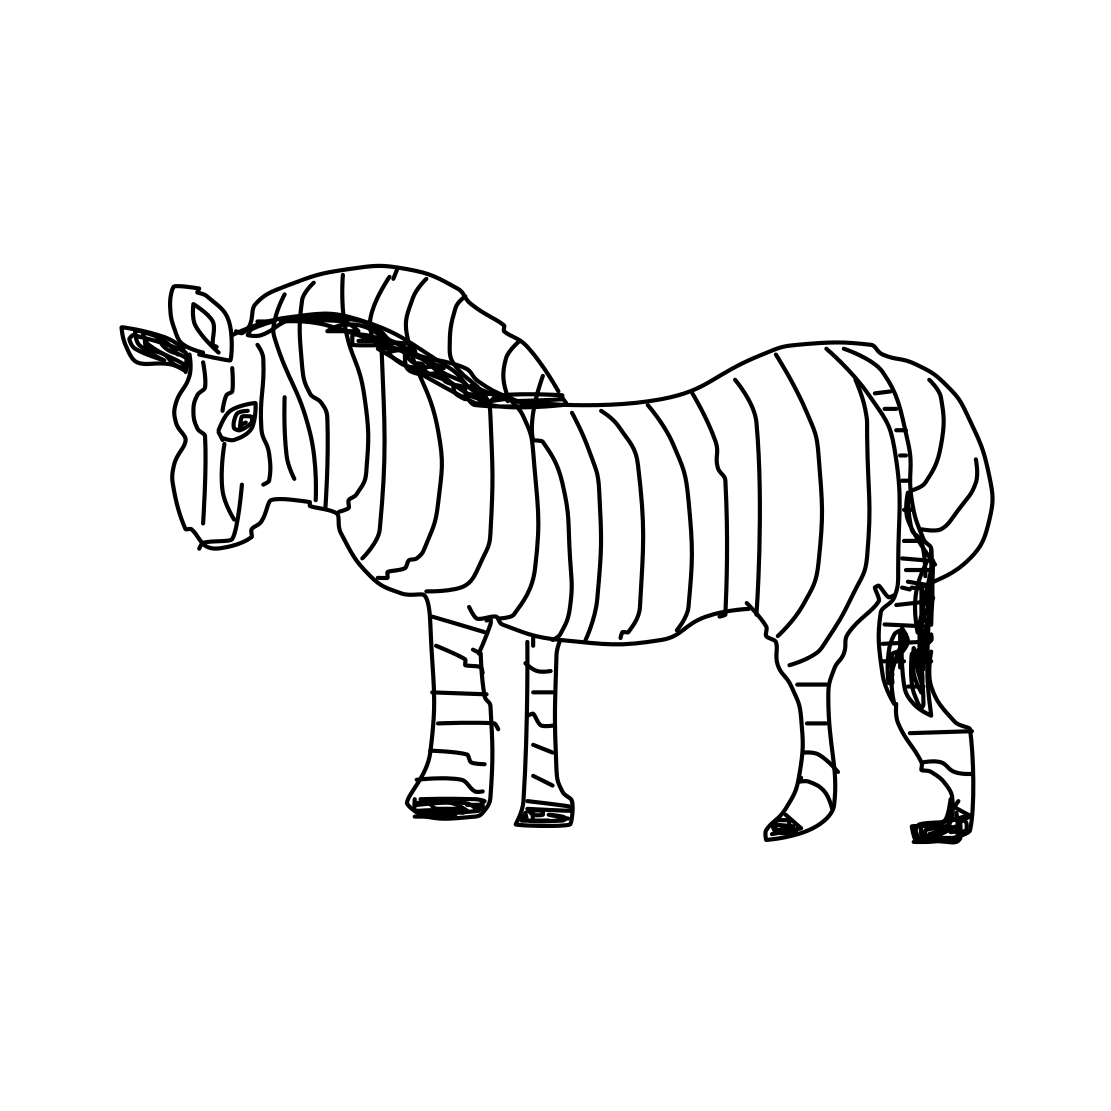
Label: zebra